Question: I'm just getting started with a SwiftUI app and so the first thing I'm doing is getting my navigation set up.
I'm starting with a very simple TabBar using all default stuff, including SF Symbols for the icons.
'''
struct ContentView: View {
var body: some View {
TabView {
ActivityView()
.tabItem {
Image(systemName: "house.fill")
Text("Activity")
}
DiscoverView()
.tabItem {
Image(systemName: "magnifyingglass")
Text("Discover")
}
MoreView()
.tabItem {
Image(systemName: "ellipsis")
Text("More")
}
}
}
}
'''
It's rendering like this:

Why is the ellipsis not vertically centered? I thought one of the big selling points of SF Symbols is that they would all line up with each other.
I'm really confused.
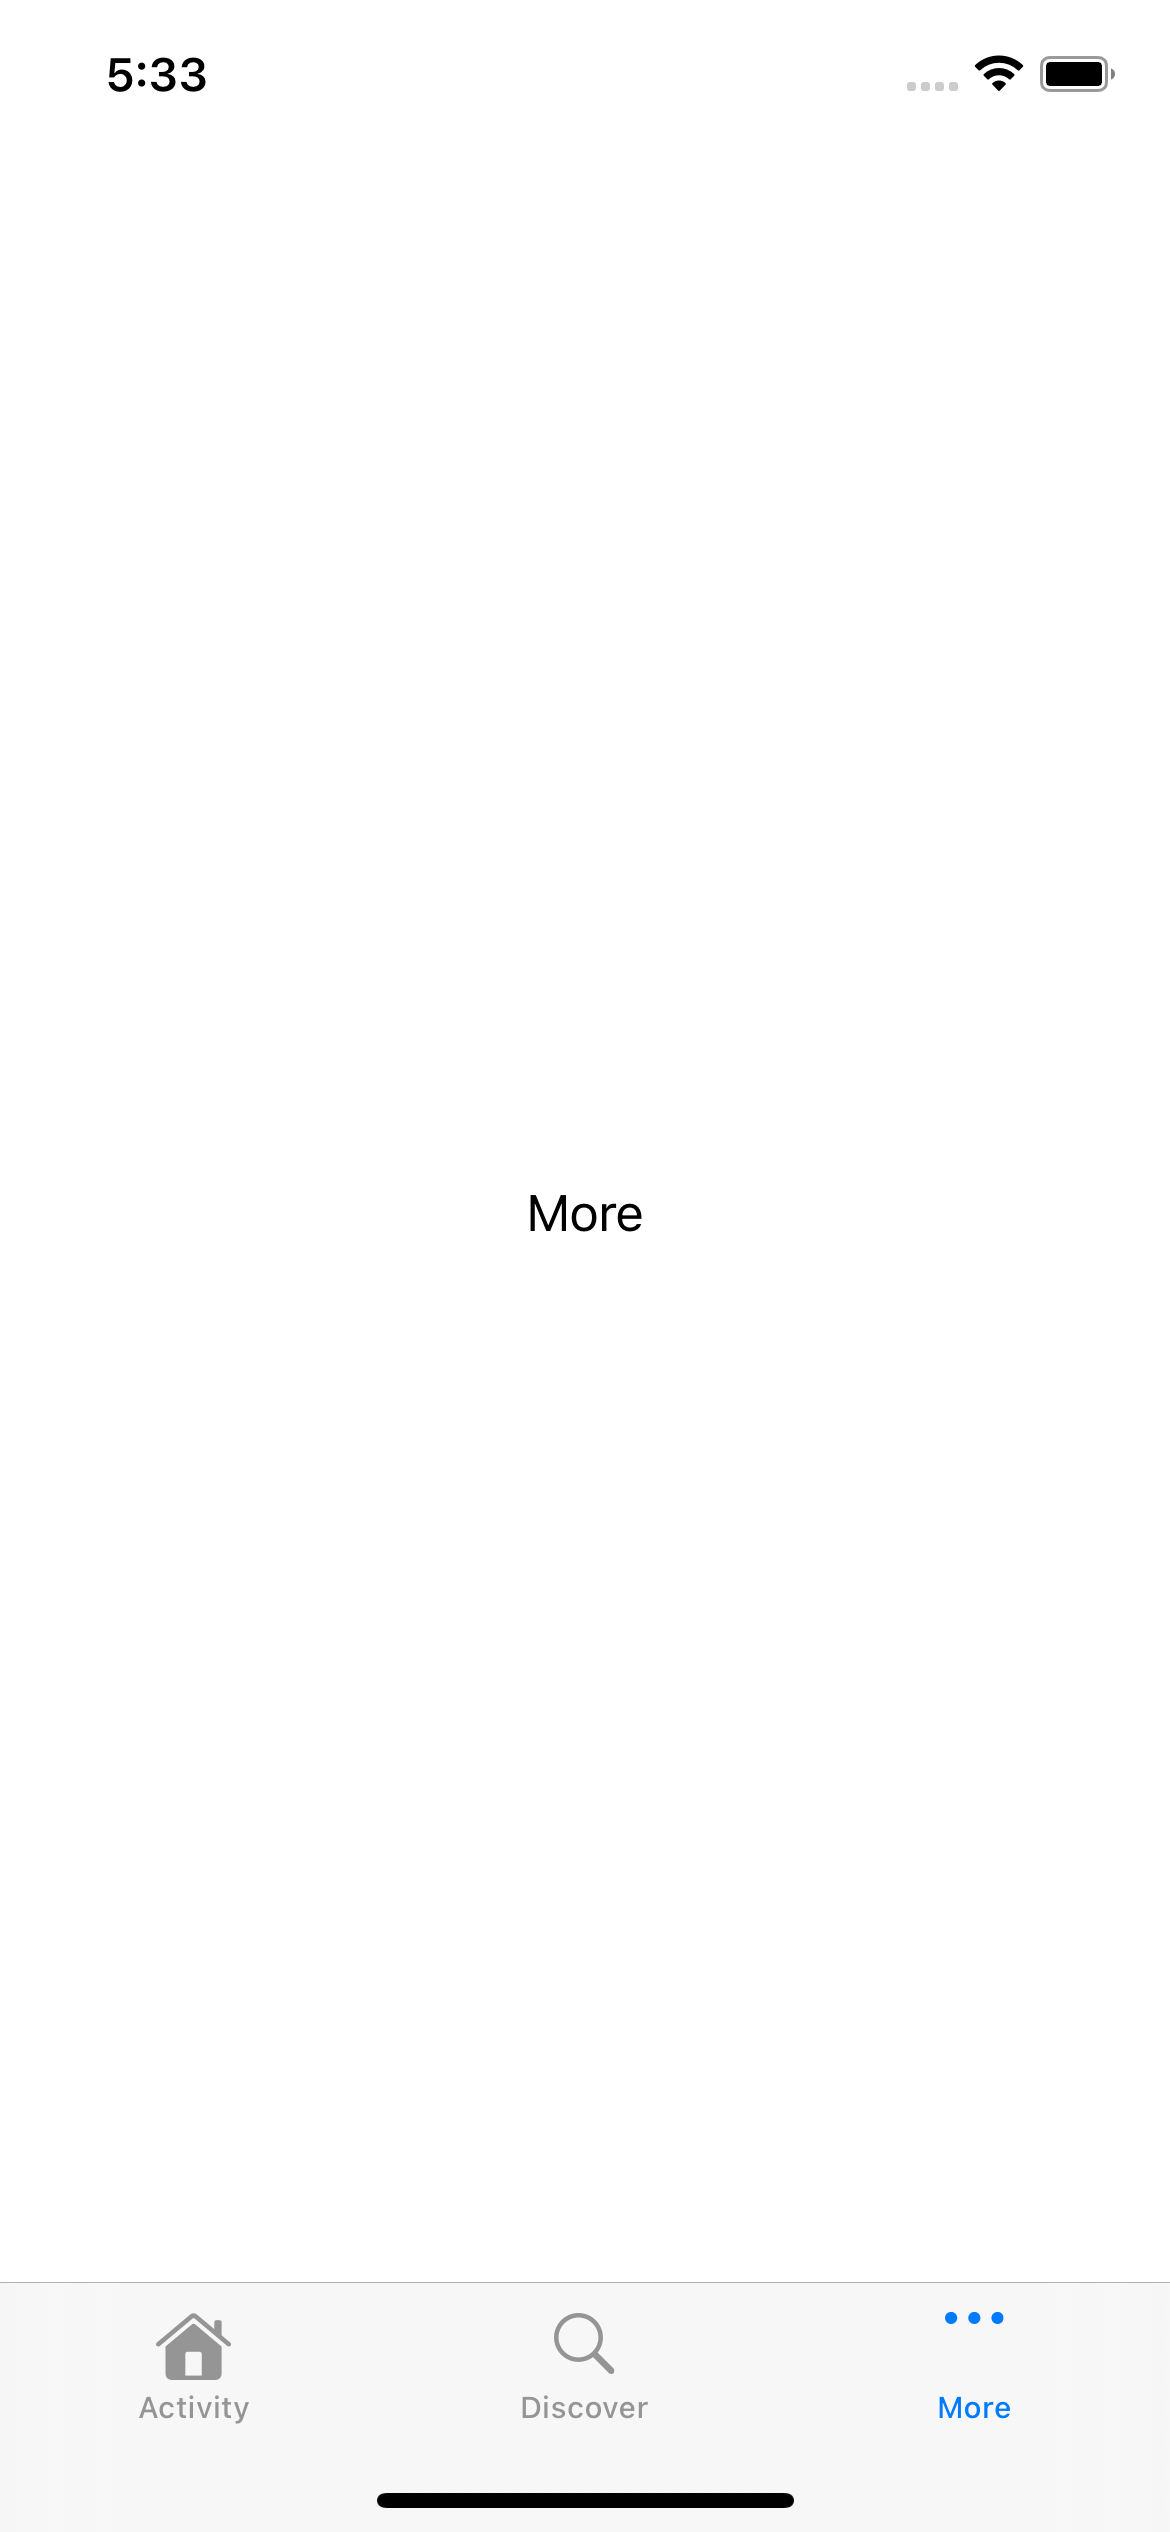
Answer: The 'ellipsis' symbol is still rendering to the top of the tabItem frame, and the frame and offsets cannot be modified directly in SwiftUI. I have resolved it by wrapping the image in a UIImage and removing the baseline.
'''
MoreView()
.tabItem {
Image(uiImage: UIImage(systemName: "ellipsis")!.imageWithoutBaseline())
Text("More")
}
'''
<URL>